Question: i'm not so good at jquery and i've got this issue:
i'm using jquery tabs as:
'''
<li><a href="content.php?div=Production">Production</a></li>
<li><a href="content.php?div=Digital">Digital</a></li>
'''
declared as:
'''
$(function() {
$( "#tabs" ).tabs({
load: function(event, ui) {
console.log("load event ran");
$('a', ui.panel).live("click", function() {
$(ui.panel).load(this.href);
return false;
});
}
});
$("#tabs").bind('tabsshow',function(event, ui) {
window.location = ui.tab;
})
});
'''
in 'content' i have grid definitions - each tab has table to load:
'''
switch($div){
case "Production":
$tab = '1';
include('div_master.php');
break;
case "Digital":
$tab = '2';
include('div_digital.php');
break;
default:
include('div_master.php');
break;
}
'''
after above php i've got <URL> object loading db results:
'''
$(function() {
var grid = $(".grid").loadGrid({ ....});
});
'''
i also store grid object in a variable so i can access 'sql query' so i can export it to excel by pressing a button on a page:
'''
$('#toexcel').live("click",function() {
var sql = grid.data().sql;
$.ajax({
url: "toExcel.php",
data: "sql="+encodeURIComponent(sql),
});
sql = '';
});
});
'''
my problem is that when i load fist tab from fresh, export some results to excel, then change to second tab - the button exports the same query from the first tab!
so obviously 'var sql = grid.data().sql;' is not updated with the new data despite grid being reloaded.
first tab always works no matter how many times i change between tabs,
but second works only when page/DOM is completely reloaded.
how do i correct this?
---
- i have separated grids for both tables - still having the same issue.
i really don't think that the problem is with reusing the grid object - - tabs, specifically how the handle reloading DOM.
---
please see firebug console for requests:
see when freshly loaded - ajax only send 1 request to toExcel, but after switching a tab (div-m - 1st tab, div-d - 2nd tab) it sends 2 requests. and depending on the tab it cancels either 2nd query for fist tab, 1st query for second tab - that's why 1st tab always working!

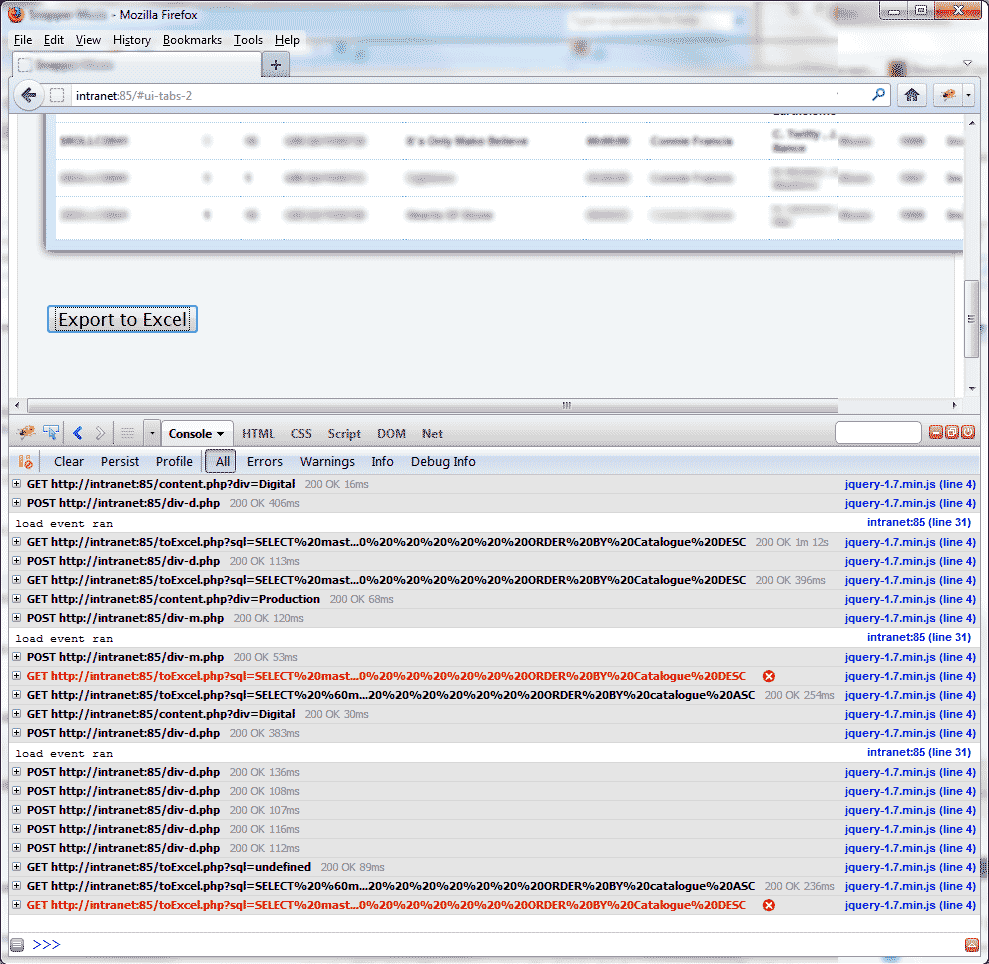
Answer: your code should be like this:
'''
var sql = '';
$(function() {
$("#tabs").tabs({
select: function(event, ui) {
$(ui.tab.hash).find('table').loadGrid({
loadComplete: function() {
sql = $(this).data().sql;
}
});
}
});
$('#toexcel').live("click", function() {
$.ajax({
url: "toExcel.php",
data: "sql=" + encodeURIComponent(sql),
});
});
});
'''
---
'''
<div id="tabs">
<ul>
<li><a href="#production">Production</a></li>
<li><a href="#digital">Digital</a></li>
</ul>
<div id="production">
<table class="production grid" action="content.php?div=Production"></table>
</div>
<div id="digital">
<table class="digital grid" action="content.php?div=Digital"></table>
</div>
</div>
'''
Explanation:
when using jquery-ui tabs, the '<a>' tag that act as 'tab' is not fired ( jquery prevent it's click event, cause it is actually used as tab and not as link ), also your html-tabs code will not work as expected ( will not switch tabs ) cause the '<a>' tag 'hash' ( 'href="#something"' ) should match the 'id' ( 'id="something"' ) of it's respective container ( in this case div ), instead you have associated to each anchor a direct url-query ( 'content.php?..' ) that, again, will never be fired and in this case will never switch any tab too.
so the simple solution is to let the '<a>' tag act as tab by putting back the '#' + 'id' as in my example and hook the tabs 'ui' event and procede from there.